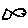
Label: fish